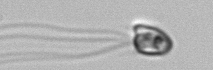
Label: flagellate_morphotype1